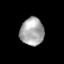
Tissue: skin
Cell type: Epithelial cells
Senescence score: 0.2761
Nuclear area (px): 643
Mean DAPI intensity: 167.666